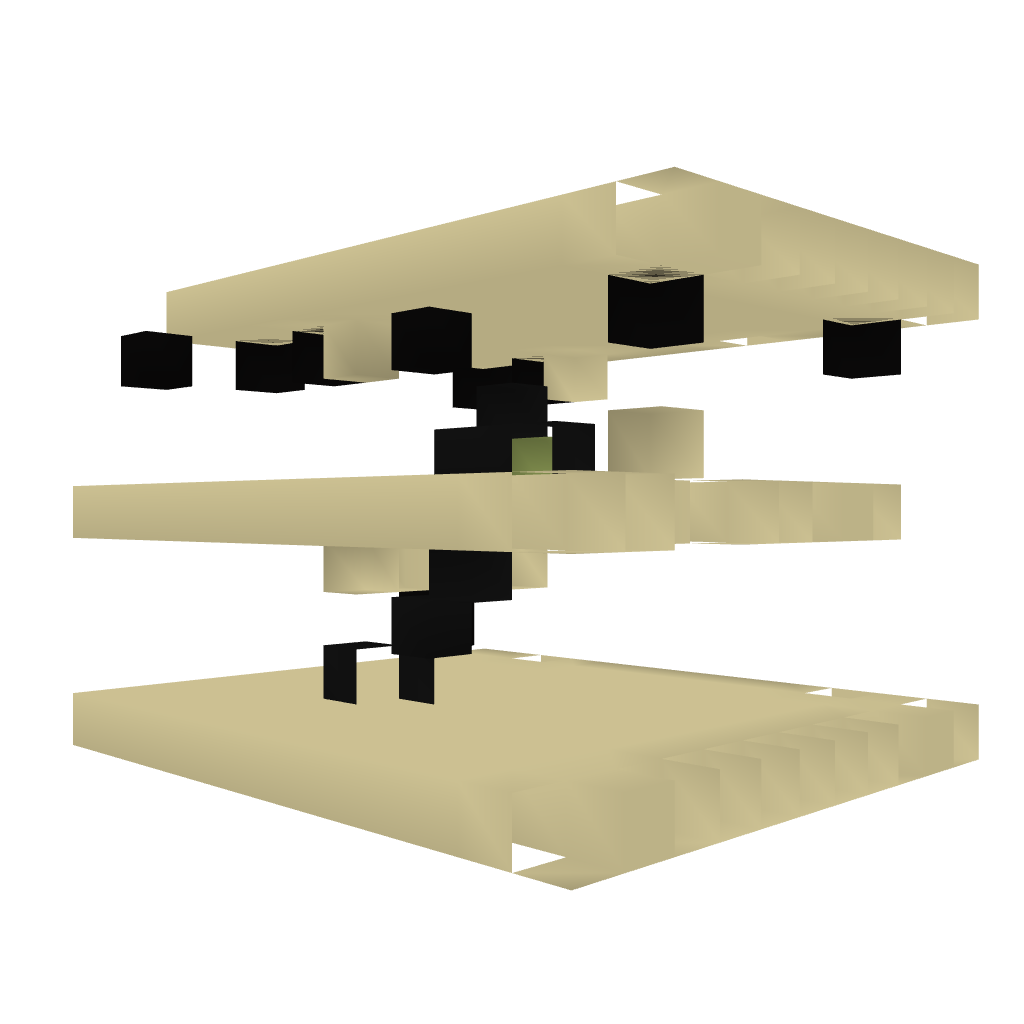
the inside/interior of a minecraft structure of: Small Redstone House